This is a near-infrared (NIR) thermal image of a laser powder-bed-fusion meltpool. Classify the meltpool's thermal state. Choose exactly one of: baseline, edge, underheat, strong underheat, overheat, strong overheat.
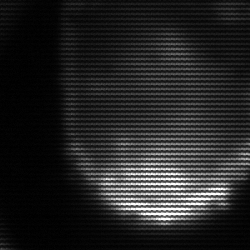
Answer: edge